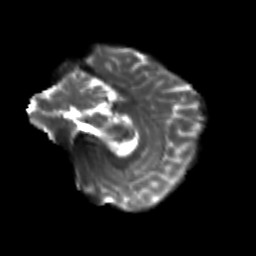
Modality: T2w
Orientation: sagittal
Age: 27
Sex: female
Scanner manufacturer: siemens
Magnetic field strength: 3 T
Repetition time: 3.5 s
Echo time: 0.113 s